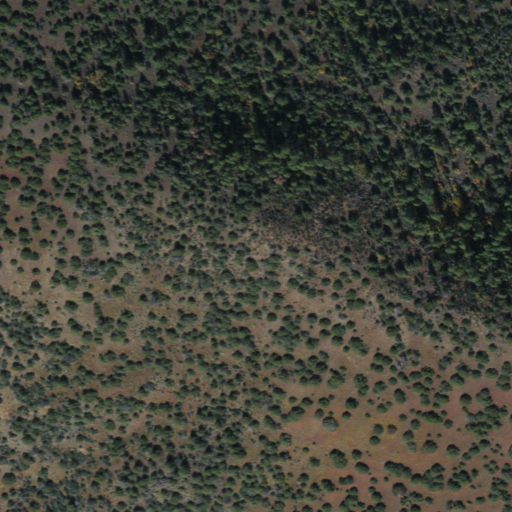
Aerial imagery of mountain in Arizona named Bear Mountain containing only evergreen forest